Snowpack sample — Buffalo Mountain, Silverthorne, Colorado, USA (1/25/25, 10:11 AM MST)
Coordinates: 39.6222, -106.1139
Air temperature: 22 °F
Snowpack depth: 110 cm
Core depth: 10 cm
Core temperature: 46.4 °F
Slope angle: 12°, slope face: 102°
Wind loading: high
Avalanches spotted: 0
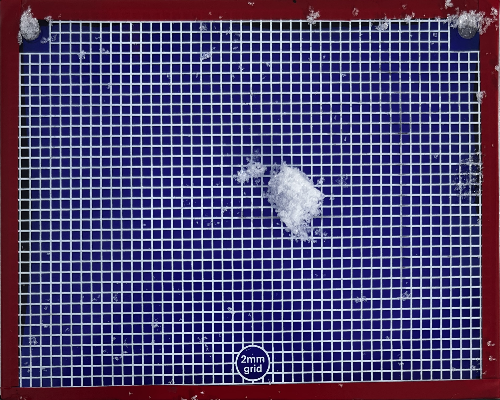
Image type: profile
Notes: No avalanches nearby, collected on the outskirts of a fire break 15 meters from the treeline, on way to Buffalo and Red Mountain